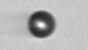
Label: bead